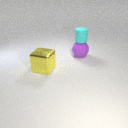
large purple rubber sphere below small cyan rubber cylinder